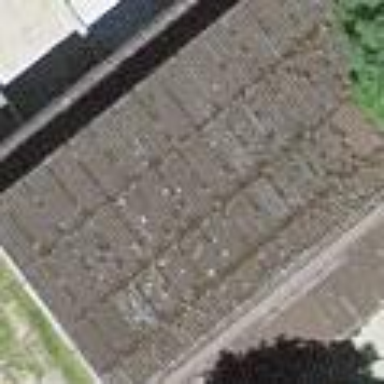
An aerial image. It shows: Shed building.